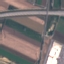
Land use / land cover: Highway